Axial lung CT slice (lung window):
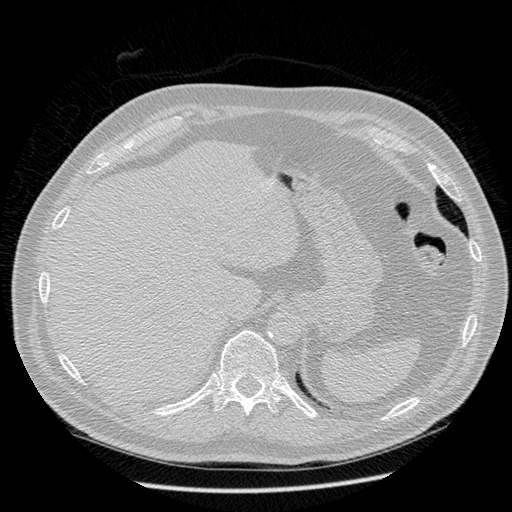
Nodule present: no